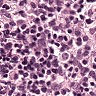
Metastatic tissue present: no